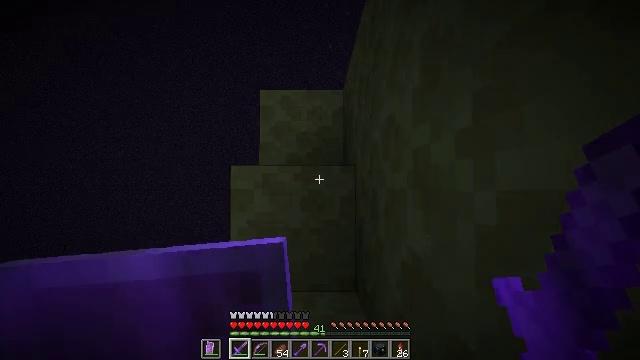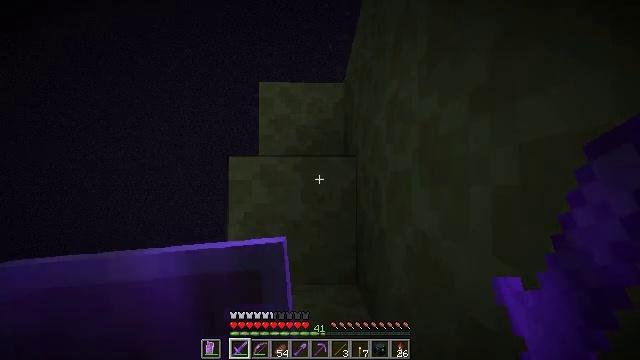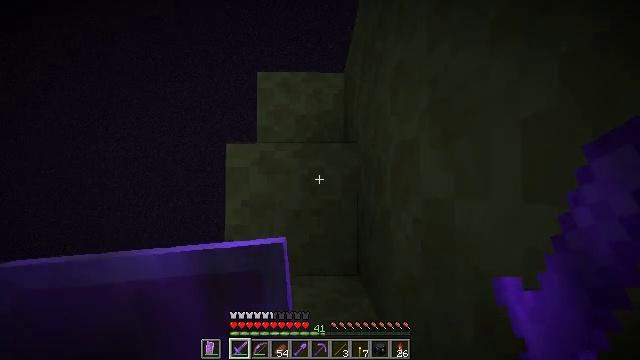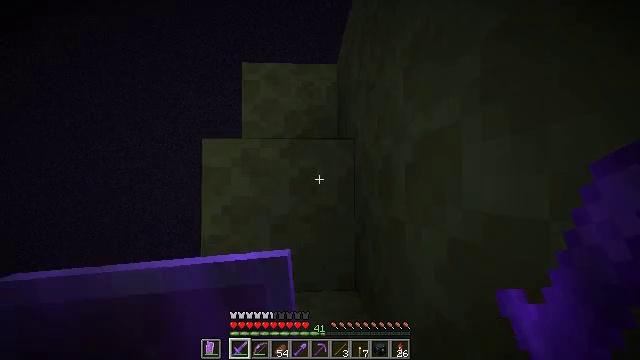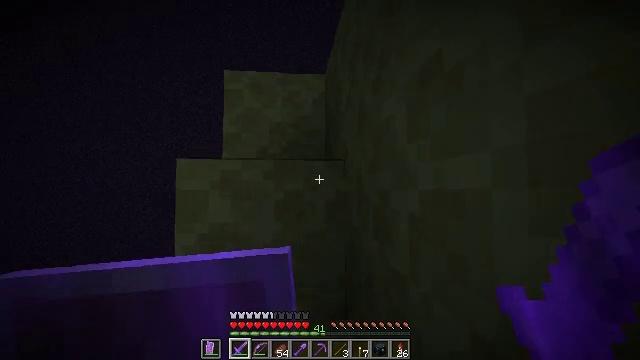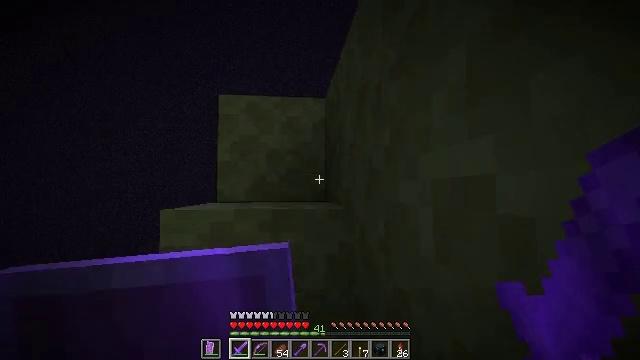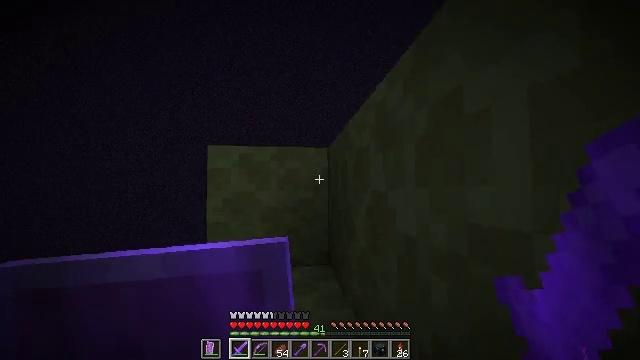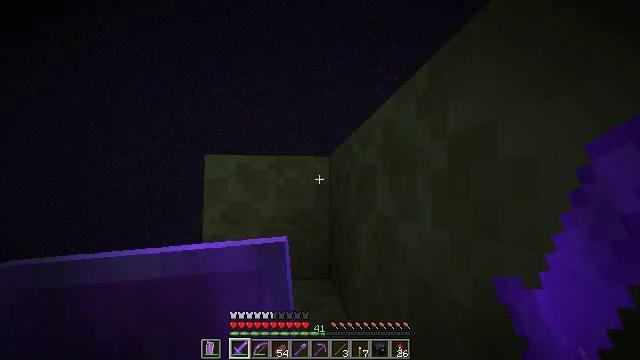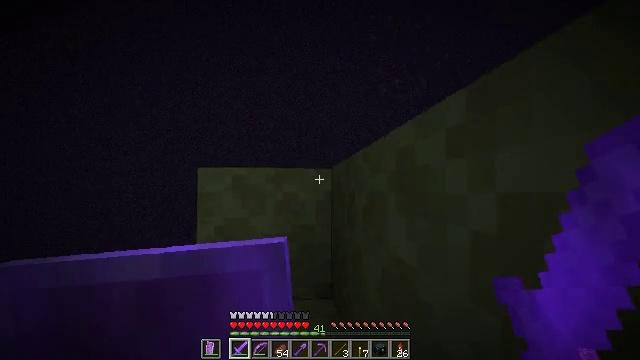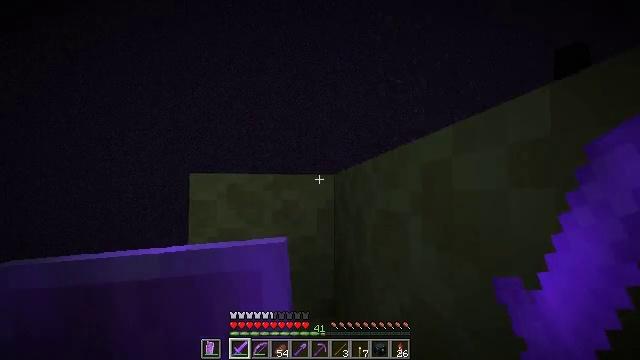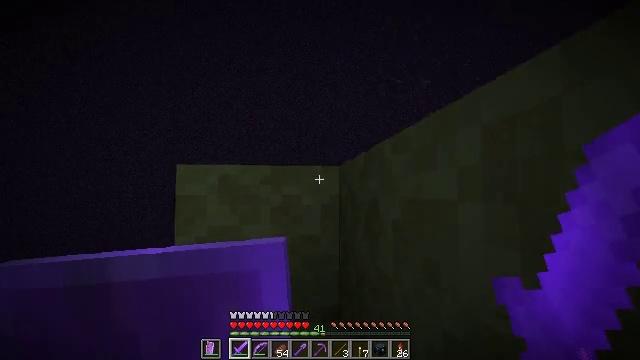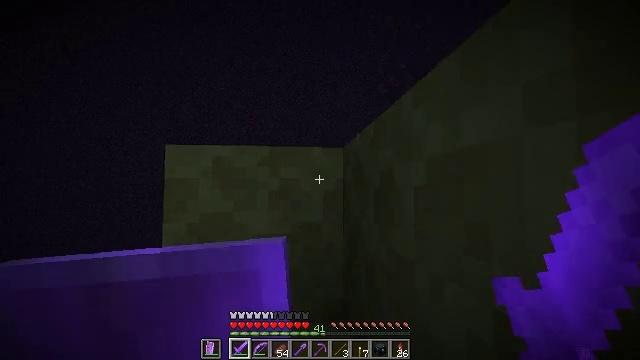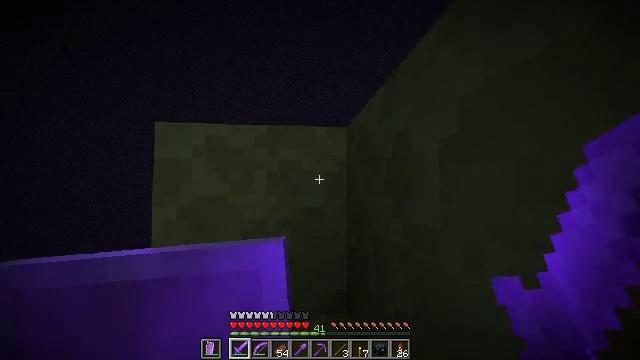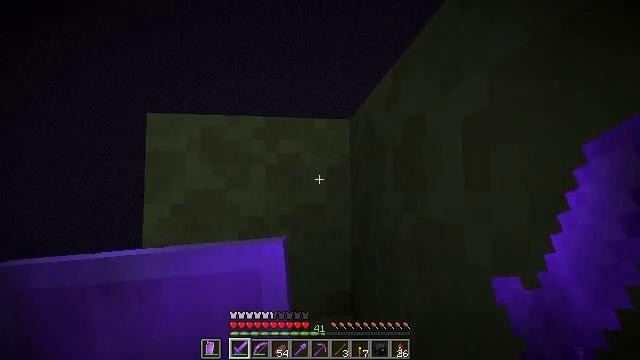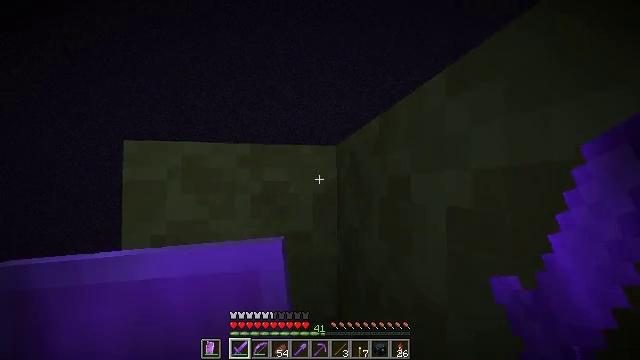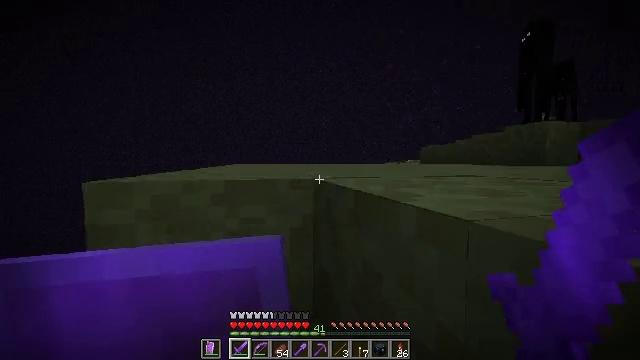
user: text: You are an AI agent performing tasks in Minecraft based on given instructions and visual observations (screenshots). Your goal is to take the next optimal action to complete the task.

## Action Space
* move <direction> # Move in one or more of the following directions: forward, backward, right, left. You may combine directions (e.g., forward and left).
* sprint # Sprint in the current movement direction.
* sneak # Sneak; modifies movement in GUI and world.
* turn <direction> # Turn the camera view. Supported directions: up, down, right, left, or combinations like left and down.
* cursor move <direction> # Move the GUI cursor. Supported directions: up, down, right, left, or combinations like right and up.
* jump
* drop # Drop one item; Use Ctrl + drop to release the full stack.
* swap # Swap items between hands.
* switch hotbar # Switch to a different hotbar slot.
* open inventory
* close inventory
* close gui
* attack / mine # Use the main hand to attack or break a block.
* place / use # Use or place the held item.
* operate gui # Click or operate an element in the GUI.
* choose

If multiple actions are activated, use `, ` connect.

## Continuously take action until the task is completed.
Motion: motion action
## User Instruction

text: Gather obsidian from a lava source.
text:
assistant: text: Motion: move forward, sprint
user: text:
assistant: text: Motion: move forward, sprint
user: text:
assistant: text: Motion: move forward, sprint, turn right
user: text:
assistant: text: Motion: move forward, sprint, turn right, jump
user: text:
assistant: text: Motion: move forward, sprint, jump
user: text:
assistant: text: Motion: move forward, sprint, jump
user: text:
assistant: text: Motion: move forward, sprint, jump
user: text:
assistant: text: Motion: move forward, sprint
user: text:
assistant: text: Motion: move forward, sprint
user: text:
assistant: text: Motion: move forward, sprint
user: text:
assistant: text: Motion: move forward, sprint
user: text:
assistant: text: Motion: move forward, sprint
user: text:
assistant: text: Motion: move forward, sprint
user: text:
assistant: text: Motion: move forward, sprint, turn right and down, jump
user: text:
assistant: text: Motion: move forward, sprint, turn right and down, jump
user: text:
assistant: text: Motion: move forward, sprint, turn right and down, jump
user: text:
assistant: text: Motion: move forward, sprint, turn right and down, jump
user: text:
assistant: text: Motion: move forward, sprint, turn right and down
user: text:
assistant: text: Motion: move forward, sprint
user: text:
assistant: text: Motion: move forward, sprint, turn right
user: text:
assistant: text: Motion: move forward, sprint, turn right
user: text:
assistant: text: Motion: move forward, sprint, turn right and down
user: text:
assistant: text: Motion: move forward, sprint, turn right
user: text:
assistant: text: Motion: move forward, sprint, turn right and up, jump
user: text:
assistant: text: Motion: move forward, sprint, turn right and up, jump
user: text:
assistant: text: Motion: move forward, sprint, turn right and up, jump
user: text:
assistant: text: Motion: move forward, sprint, turn right, jump
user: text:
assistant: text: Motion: move forward, sprint, turn right, jump
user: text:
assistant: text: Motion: move forward, sprint
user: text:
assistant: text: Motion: move forward, sprint